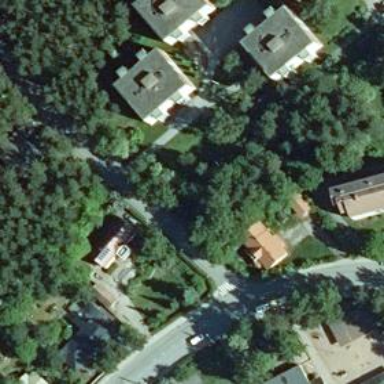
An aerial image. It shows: Charming neighbourhood.